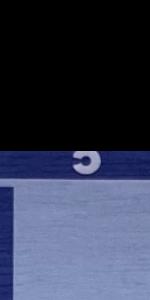
Label: Empty